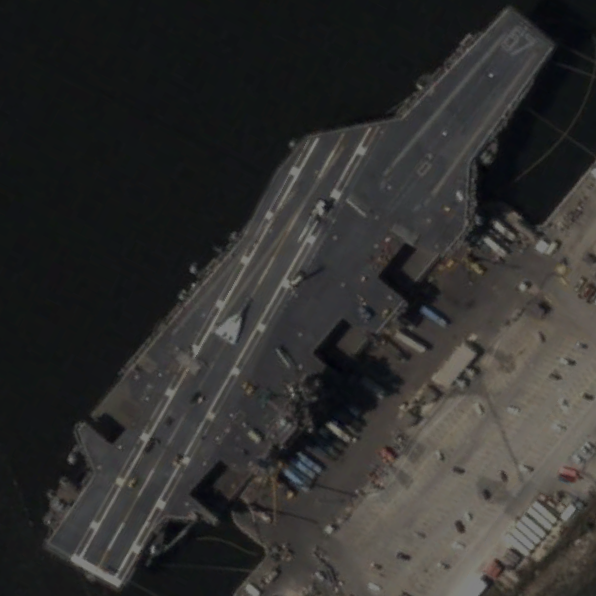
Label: aircraft_carrier